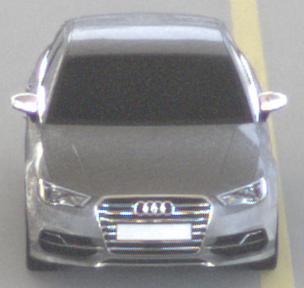
Make: Audi
Model: S3
Detailed model: 8V
Model produced from: 2013
Model produced until: 2020
Doors: 4
Color: gray
Road condition: dry road
Daytime: morning or afternoon
Contrast: low contrast